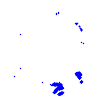
Particle: kaon